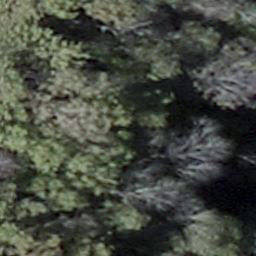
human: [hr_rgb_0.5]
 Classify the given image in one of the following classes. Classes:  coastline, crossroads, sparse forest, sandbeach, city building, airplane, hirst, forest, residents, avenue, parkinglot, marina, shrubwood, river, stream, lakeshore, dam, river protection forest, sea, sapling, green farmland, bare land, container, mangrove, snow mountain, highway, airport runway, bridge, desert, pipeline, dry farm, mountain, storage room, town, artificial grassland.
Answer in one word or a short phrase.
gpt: shrubwood